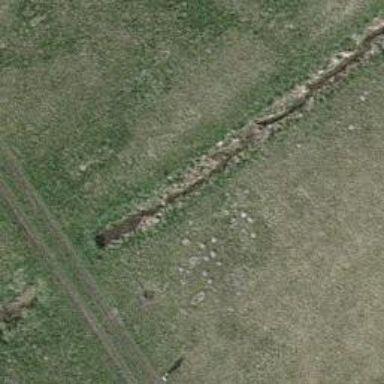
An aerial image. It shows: Culvert tunnel.